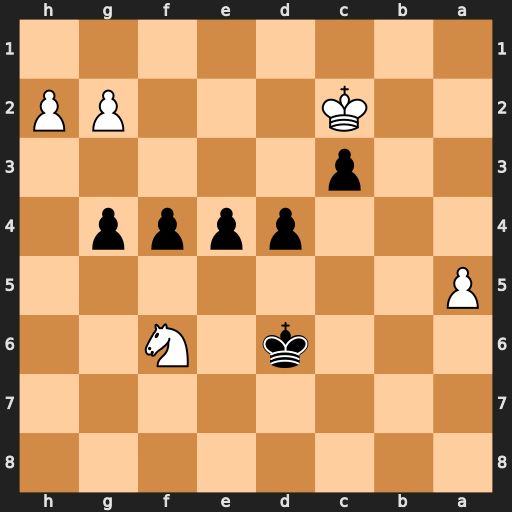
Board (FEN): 8/8/3k1N2/P7/3pppp1/2p5/2K3PP/8
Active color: b
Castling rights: -
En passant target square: -
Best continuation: e3 a6 e2 a7 e1=Q a8=Q Qe2+